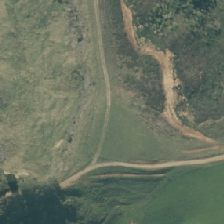
Land cover: low_producing_grassland